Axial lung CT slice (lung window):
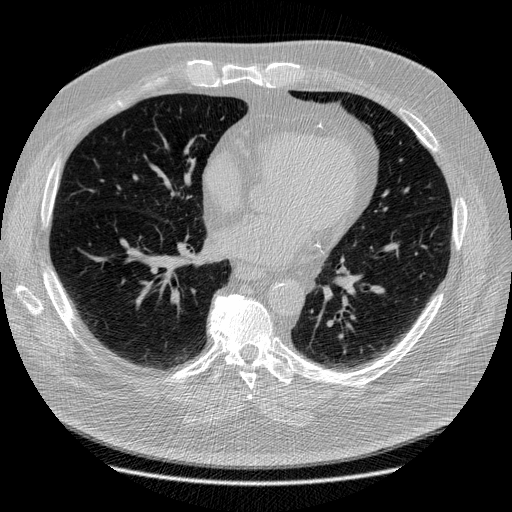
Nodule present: no